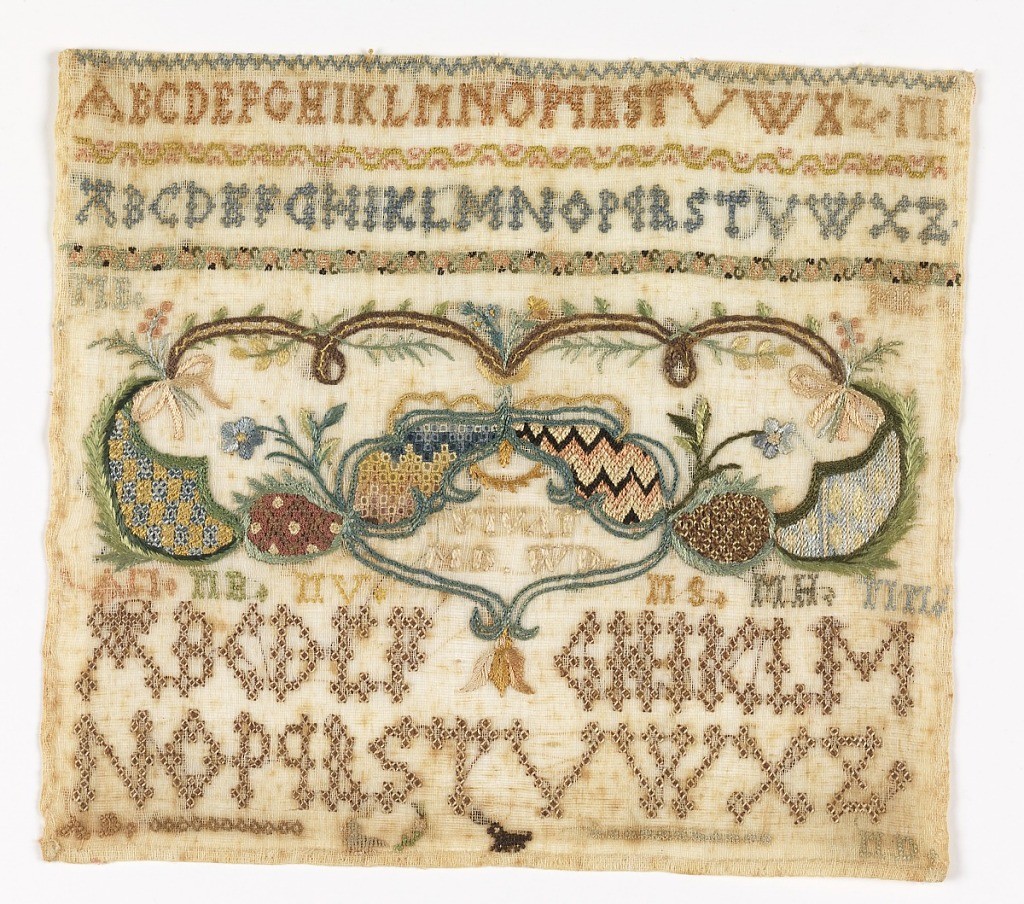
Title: Sampler
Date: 1799
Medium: silk embroidery on linen foundation Technique: embroidered in cross, stem, satin, knot, chain, eye, four-sided canvas, rococo, herringbone, and half cross stitches on plain weave foundation
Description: Two alphabets at the top (missing the letter J) divided by narrow bands of pattern, then a rococo frame enclosing scattered flowers and the inscription: Vivat MD WD, with initials and animal figures at the sides.